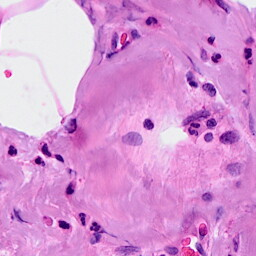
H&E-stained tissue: Breast